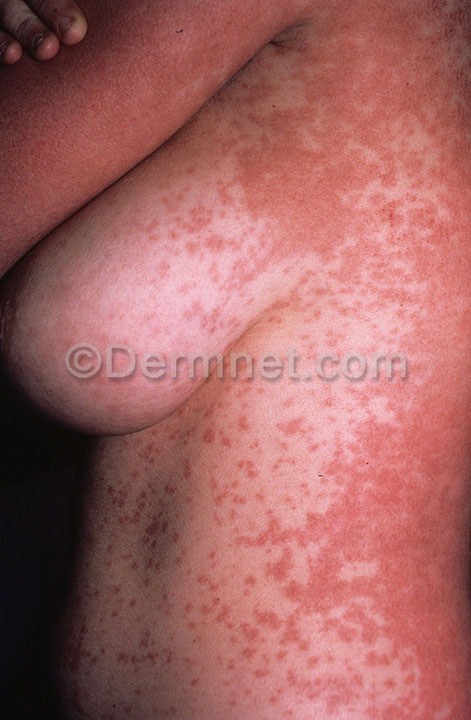
Disease: Exanthems and Drug Eruptions